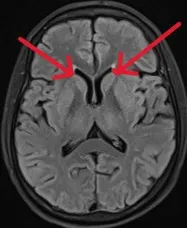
T1- and T2-weighted MRI of the brain shows subtle hyperintensities in the bilateral caudate lobe (red arrows). . T2 FLAIR MRI of the brain.
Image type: radiology (mri)